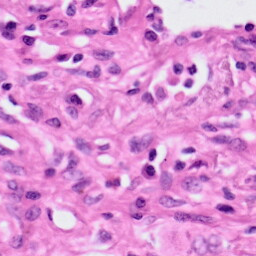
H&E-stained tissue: Lung